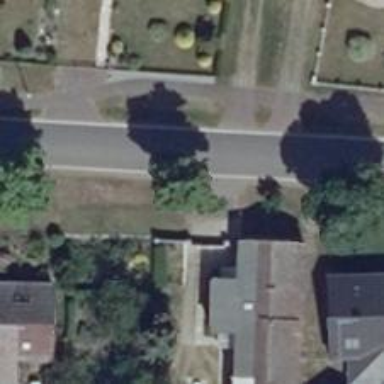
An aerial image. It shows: Row of deciduous broadleaved trees.